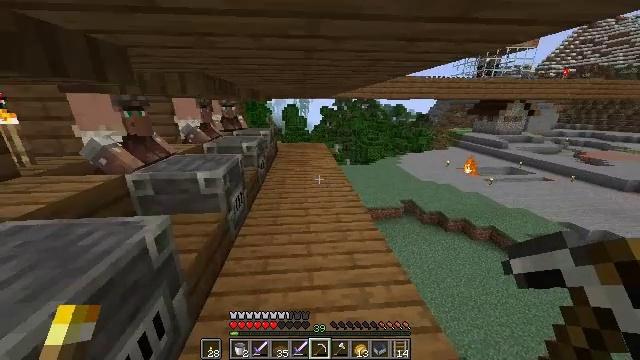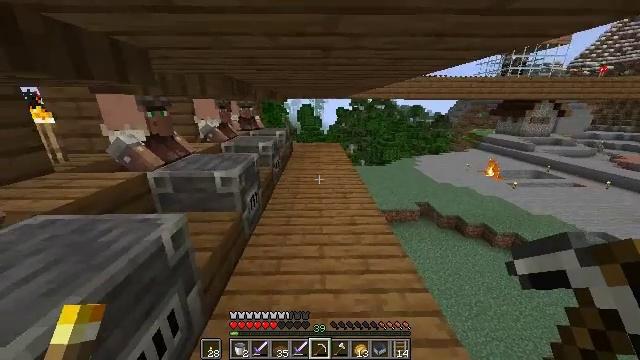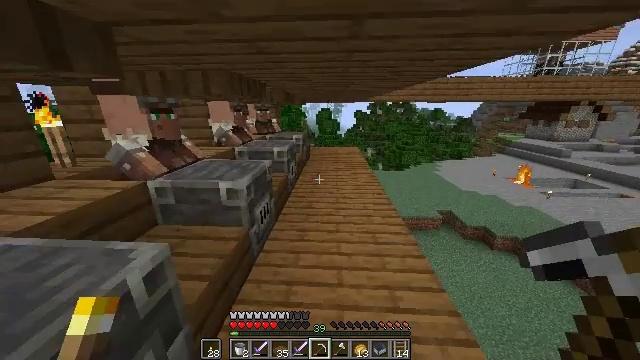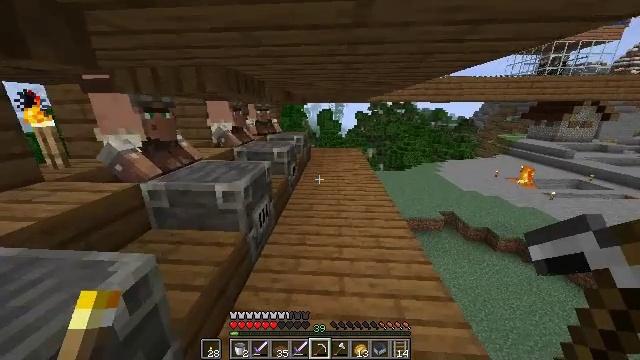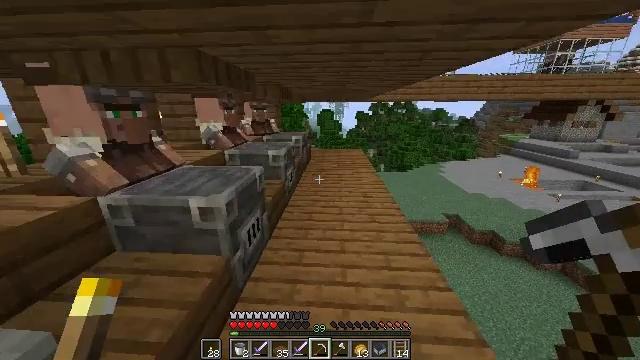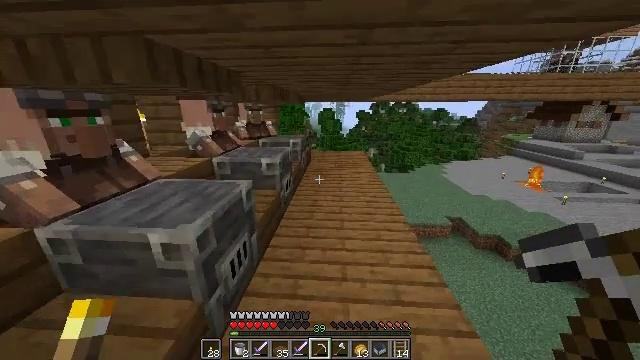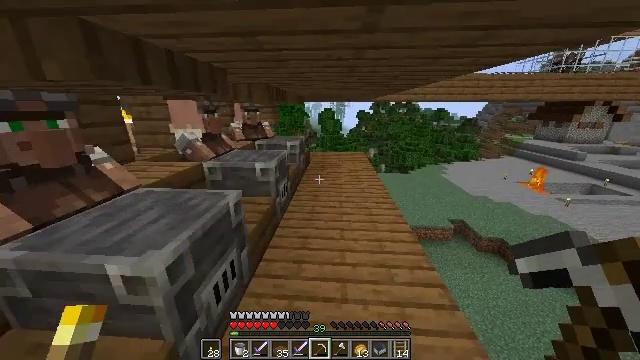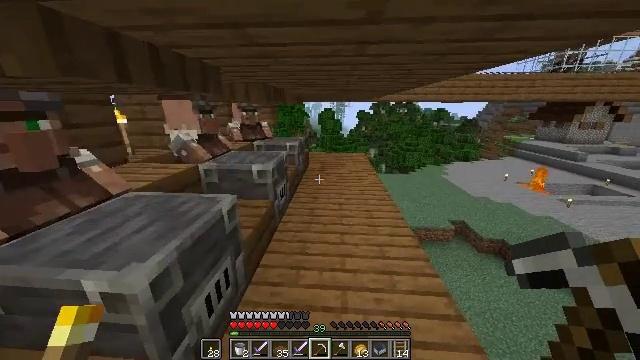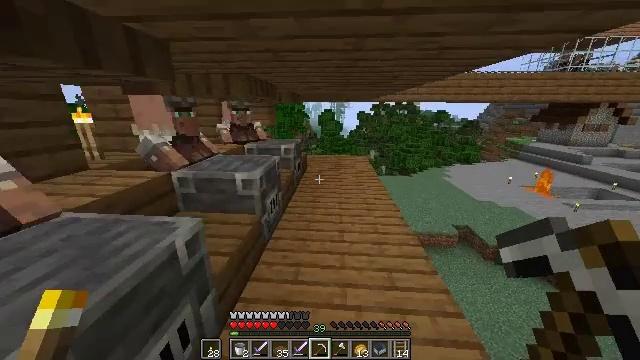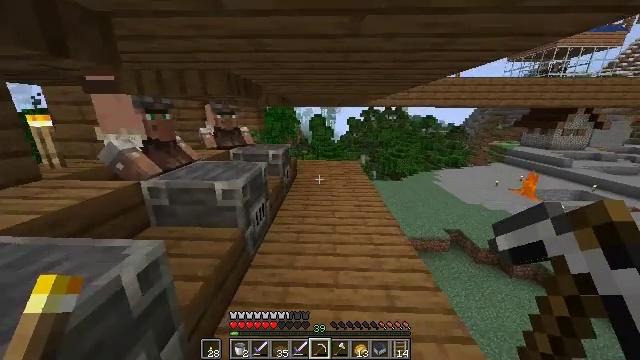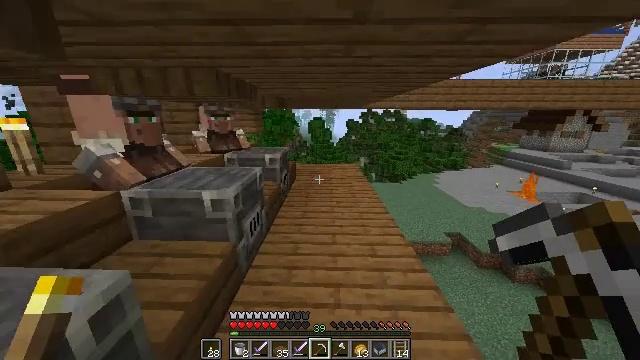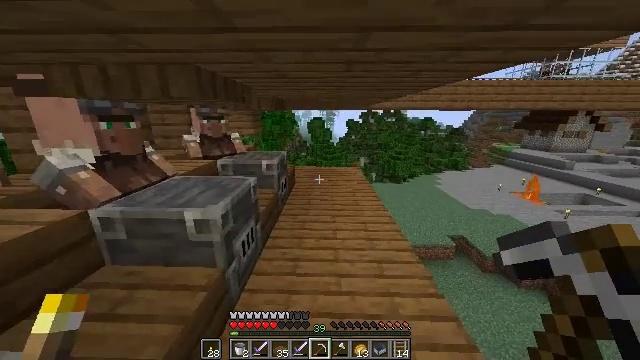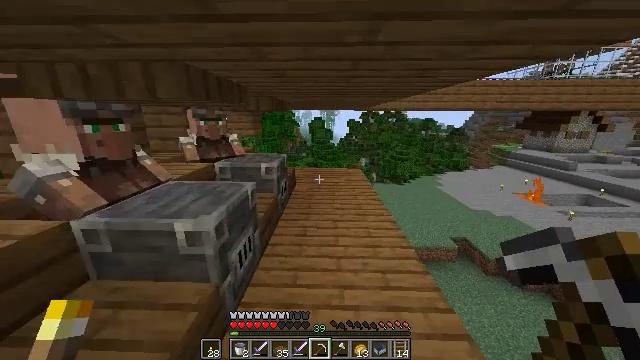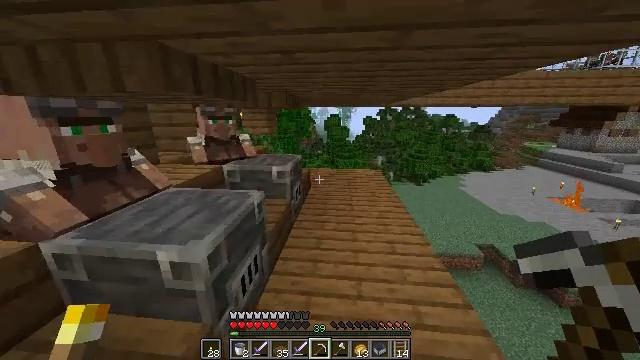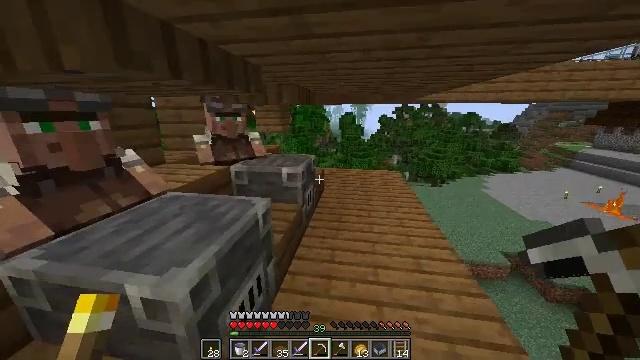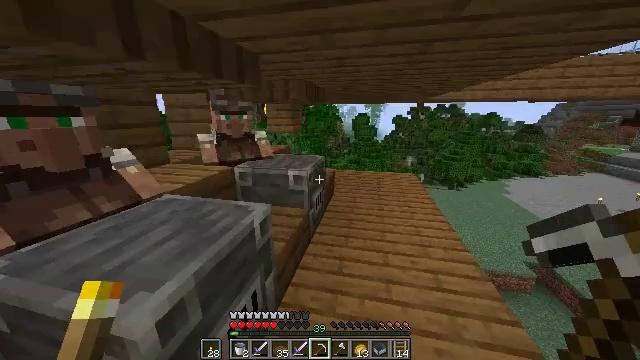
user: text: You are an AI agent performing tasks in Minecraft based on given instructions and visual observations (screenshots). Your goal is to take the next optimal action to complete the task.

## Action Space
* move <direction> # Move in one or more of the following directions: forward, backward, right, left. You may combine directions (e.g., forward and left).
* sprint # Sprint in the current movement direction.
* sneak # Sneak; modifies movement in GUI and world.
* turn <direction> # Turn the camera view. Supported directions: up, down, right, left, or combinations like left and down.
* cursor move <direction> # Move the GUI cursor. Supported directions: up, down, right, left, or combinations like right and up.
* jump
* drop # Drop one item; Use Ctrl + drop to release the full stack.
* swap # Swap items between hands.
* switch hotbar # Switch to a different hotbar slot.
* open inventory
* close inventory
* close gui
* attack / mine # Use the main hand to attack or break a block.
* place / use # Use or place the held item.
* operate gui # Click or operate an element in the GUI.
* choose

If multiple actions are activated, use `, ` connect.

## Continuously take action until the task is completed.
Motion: motion action
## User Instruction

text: Open your crafting interface to make an emerald.
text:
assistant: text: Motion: move forward, sprint, turn left
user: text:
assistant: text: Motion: move forward, sprint, turn left
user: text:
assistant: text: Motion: move forward, sprint
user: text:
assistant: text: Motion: move forward, sprint
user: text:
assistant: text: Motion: move forward
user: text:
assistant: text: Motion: move forward
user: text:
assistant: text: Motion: move forward, sprint
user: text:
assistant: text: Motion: move forward, sprint
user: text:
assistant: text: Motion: move forward, sprint, turn right and up
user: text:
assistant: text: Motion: move forward, sprint
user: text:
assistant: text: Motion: move forward, sprint
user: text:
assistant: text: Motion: move forward
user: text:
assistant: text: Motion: move forward, turn left
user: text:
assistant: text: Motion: move forward, turn left
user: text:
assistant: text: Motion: move forward and move right, turn left
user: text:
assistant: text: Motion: move forward and move right, turn left
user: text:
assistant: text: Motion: move forward and move right, turn left
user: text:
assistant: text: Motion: move forward and move right, turn left
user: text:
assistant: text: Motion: move forward and move right, turn left
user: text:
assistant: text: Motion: turn left and up
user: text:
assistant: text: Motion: turn left and up
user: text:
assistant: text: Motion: move forward
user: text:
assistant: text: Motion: move forward
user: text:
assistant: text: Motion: move forward, turn left
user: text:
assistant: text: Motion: turn left
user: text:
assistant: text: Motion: turn left
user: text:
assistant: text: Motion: turn left and up
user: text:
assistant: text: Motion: turn left
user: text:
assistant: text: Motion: turn left
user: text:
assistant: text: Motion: turn left